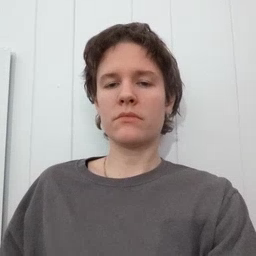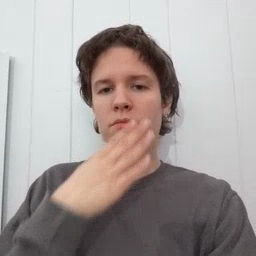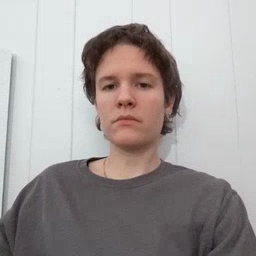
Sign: quiet